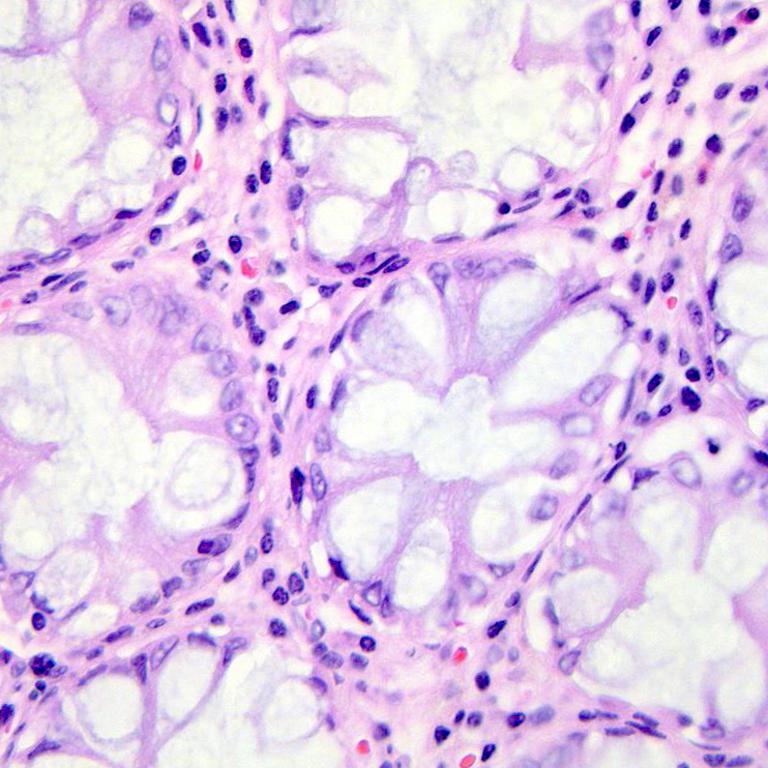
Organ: colon
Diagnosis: benign